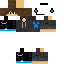
A male human skin with dark skin, wearing brown long hair dressed in a blue hoodie and black pants, featuring a closed mouth.